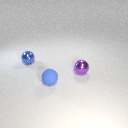
small blue metal sphere to the left of small purple metal sphere